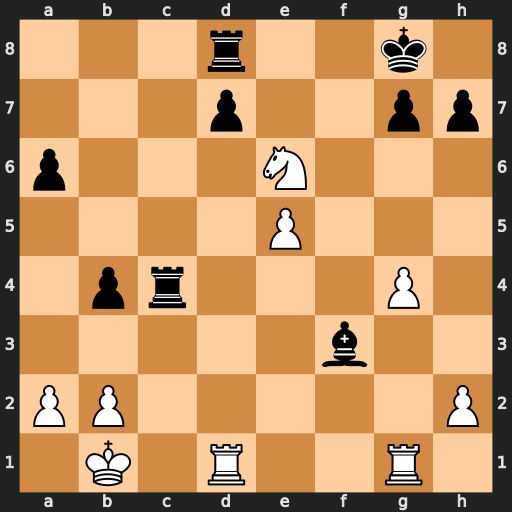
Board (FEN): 3r2k1/3p2pp/p3N3/4P3/1pr3P1/5b2/PP5P/1K1R2R1
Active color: w
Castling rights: -
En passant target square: -
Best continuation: Nxd8 Bxd1 Rxd1